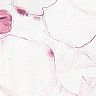
Metastatic tissue present: no